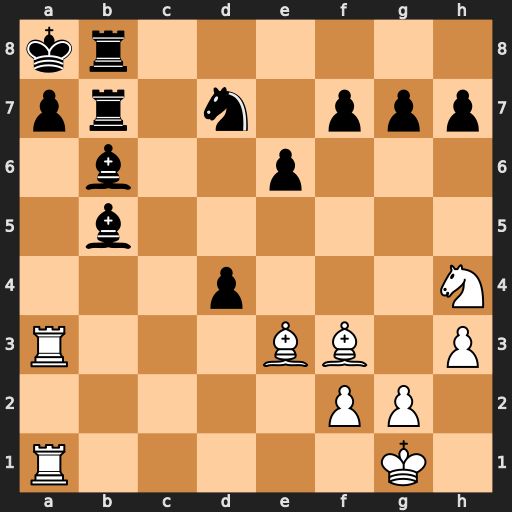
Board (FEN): kr6/pr1n1ppp/1b2p3/1b6/3p3N/R3BB1P/5PP1/R5K1
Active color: w
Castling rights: -
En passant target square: -
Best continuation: Rxa7+ Bxa7 Bxd4 Rg8 Rxa7+